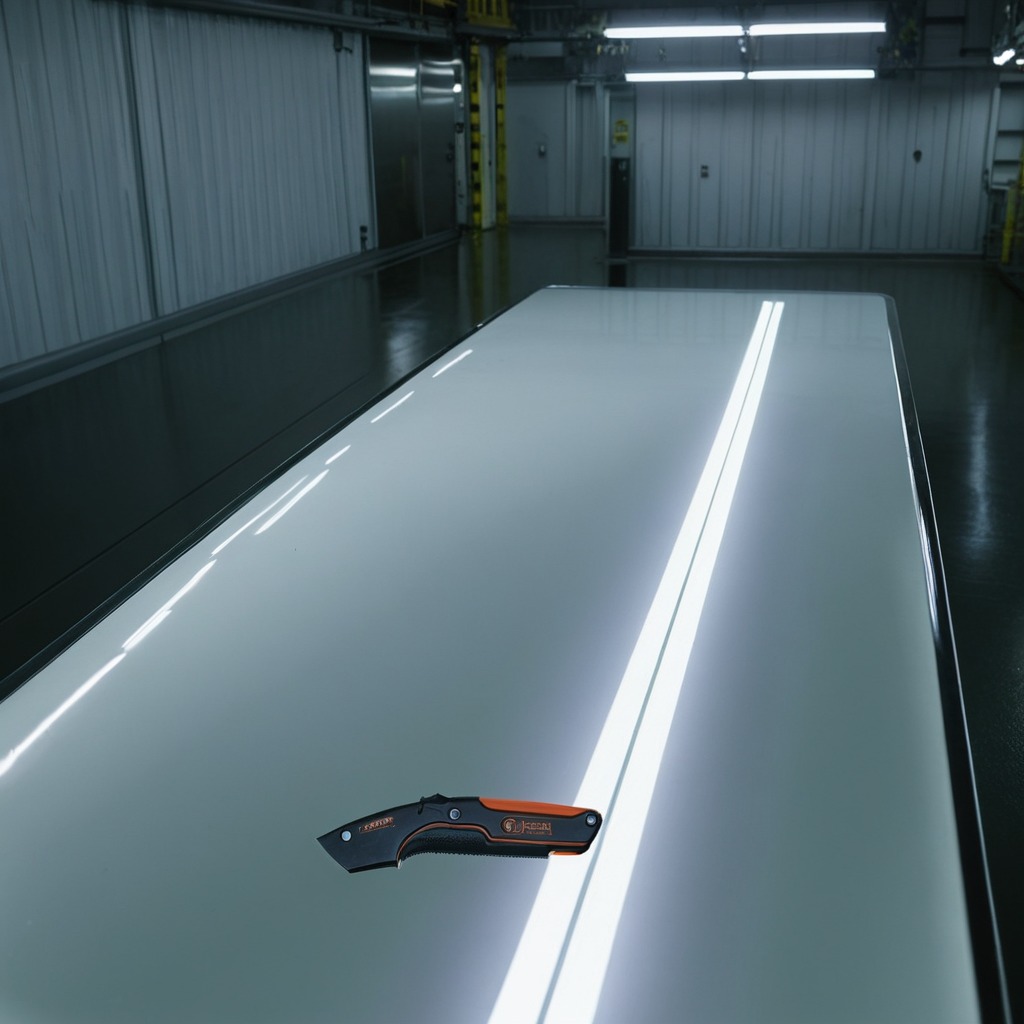
A utility knife is lying on the table.